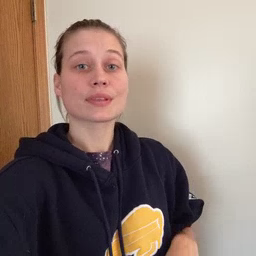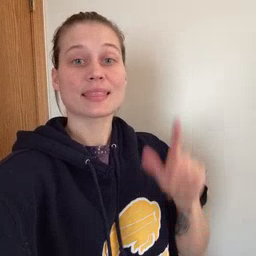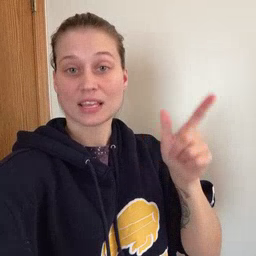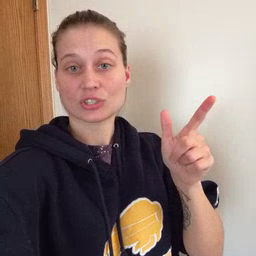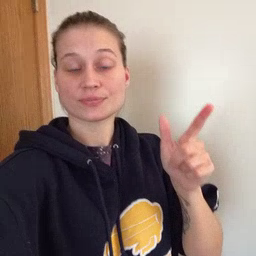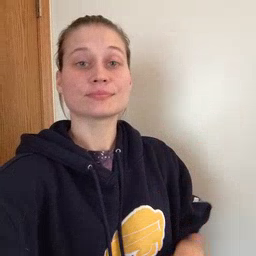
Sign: later